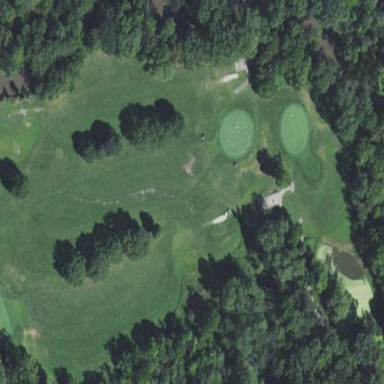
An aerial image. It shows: Well-maintained grassy area known as fairway on golf course.